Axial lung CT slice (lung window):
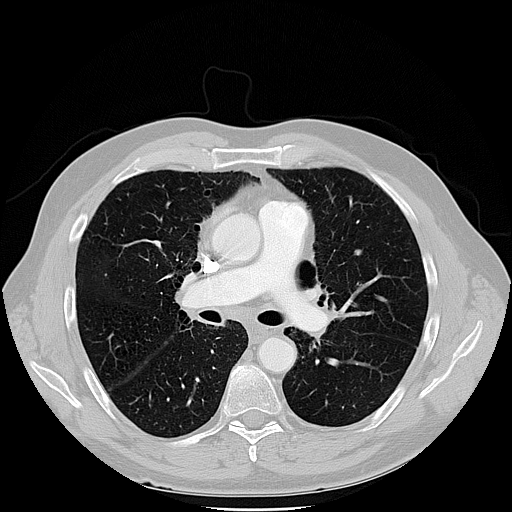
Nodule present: no